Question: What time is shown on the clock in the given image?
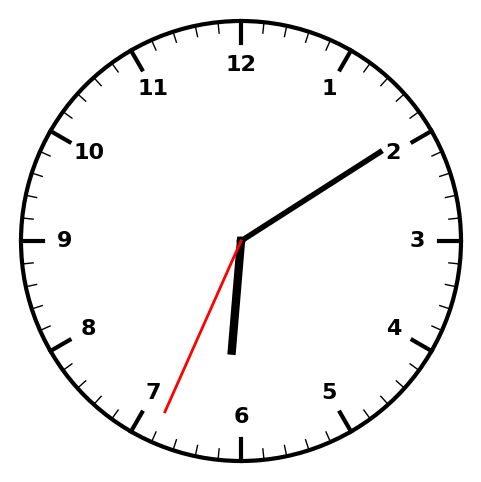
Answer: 06:09:34